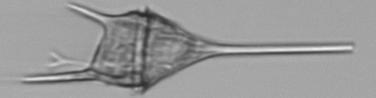
Label: Tripos_lineatus